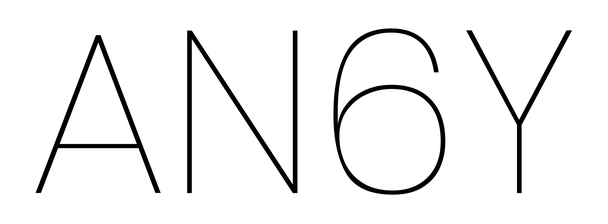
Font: Poppins-Thin